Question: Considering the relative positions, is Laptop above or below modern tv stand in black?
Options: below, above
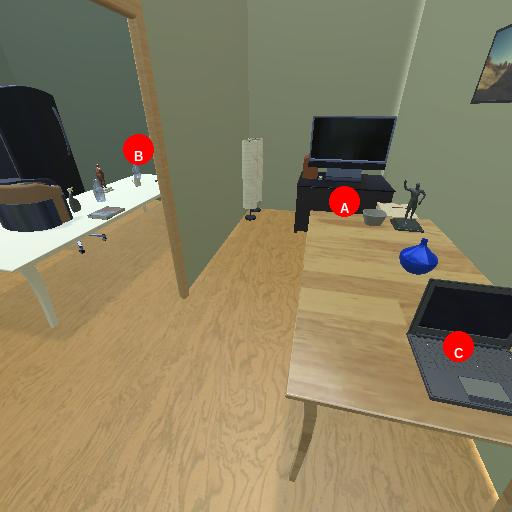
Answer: below